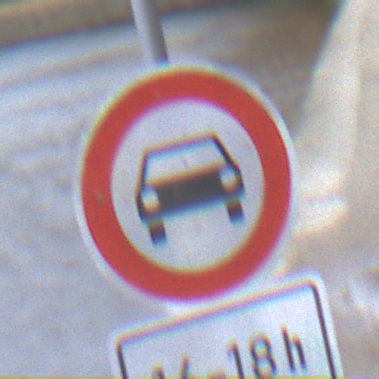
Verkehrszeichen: VerbotKraftwagen
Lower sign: ZeitangabenOhneBeschraenkungAufWochentage1
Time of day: MorningAfternoon
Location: Outdoor (Urban)
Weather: Overcast
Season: NotSpecified
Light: Natural